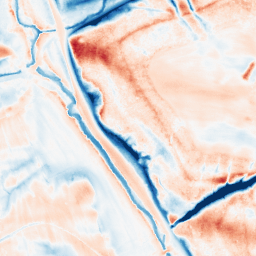
Category: classical
Decomposition family: gaussian_anisotropic
Decomposition parameters: sigma_x: 5
sigma_y: 10
Upsampling method: sinc_hamming
Upsampling parameters: scale: 2
kernel_size: 8
Upsampling scale: 2